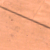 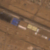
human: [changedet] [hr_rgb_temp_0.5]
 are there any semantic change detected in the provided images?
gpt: An industrial area has been built near the road.